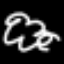
Label: squiggle